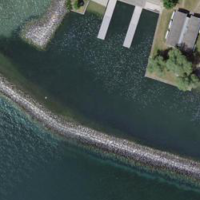
EUNIS habitat code: 14
Species observed at this site:
Sedum album
Urtica dioica